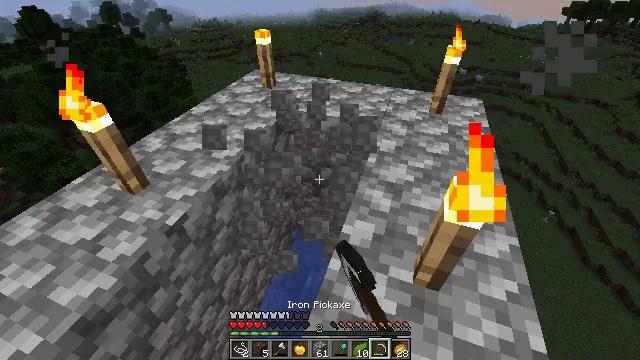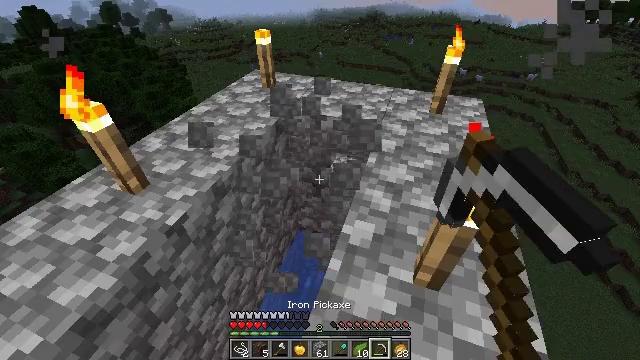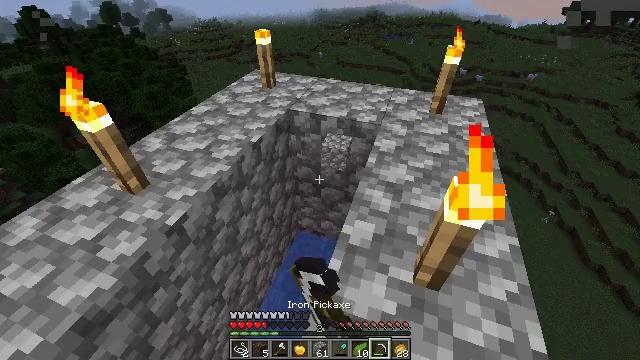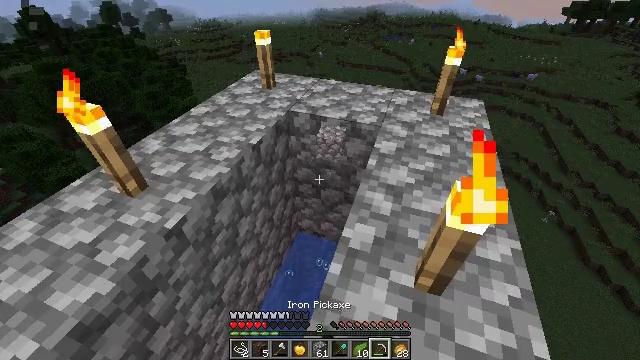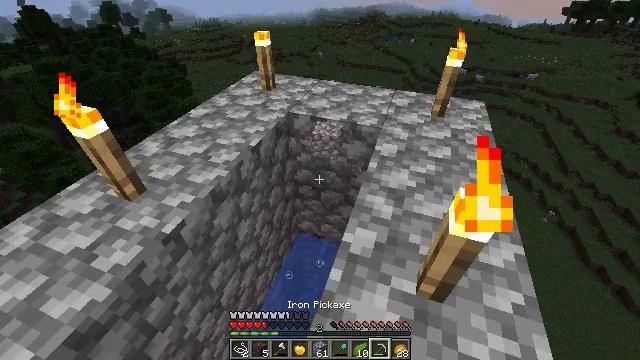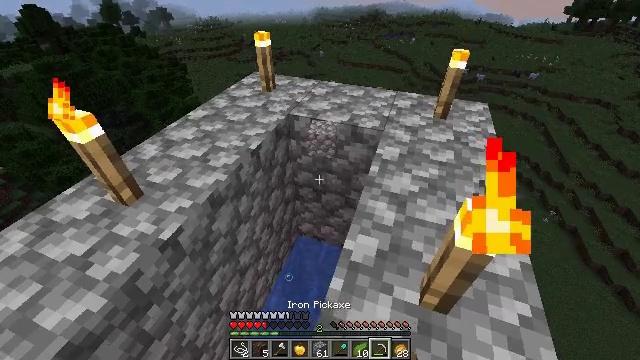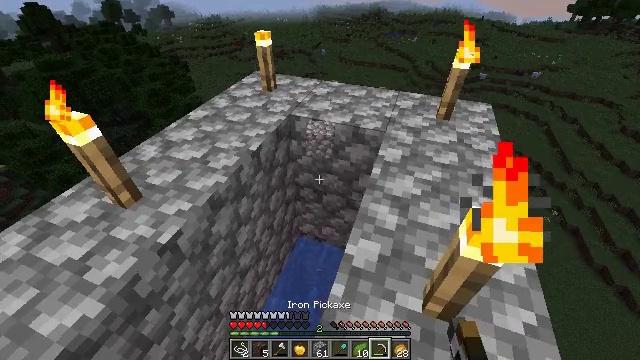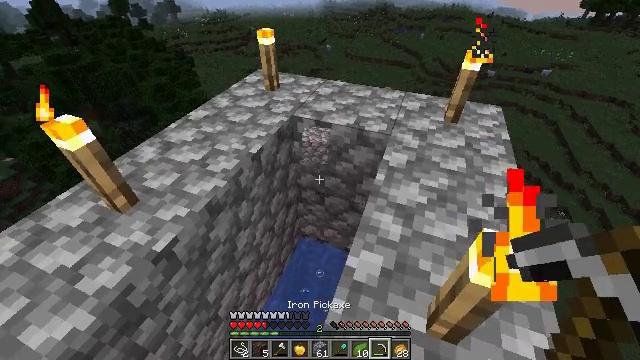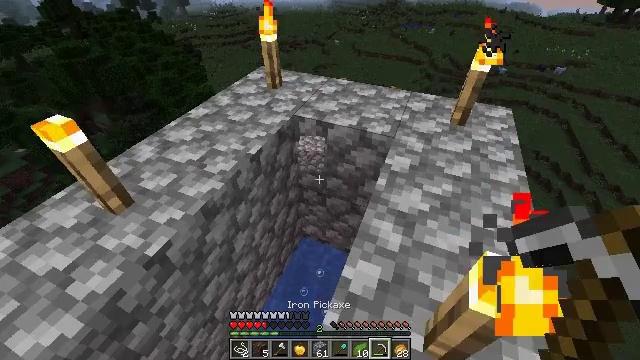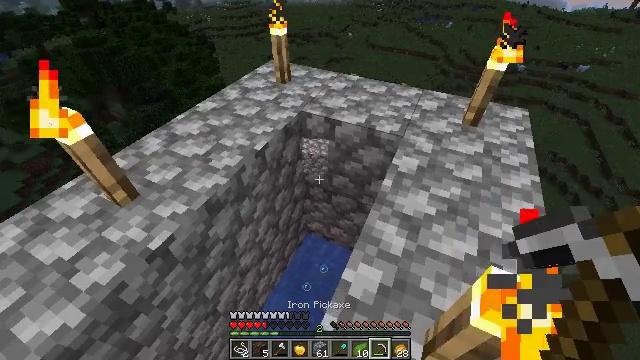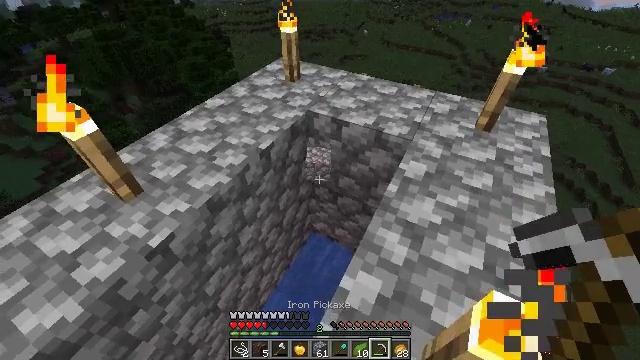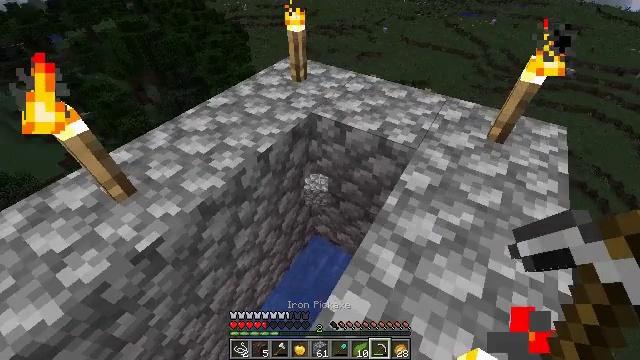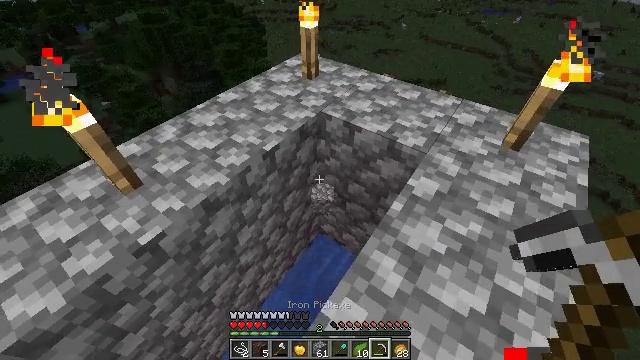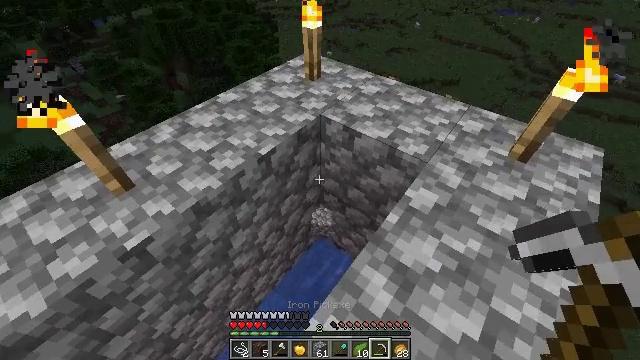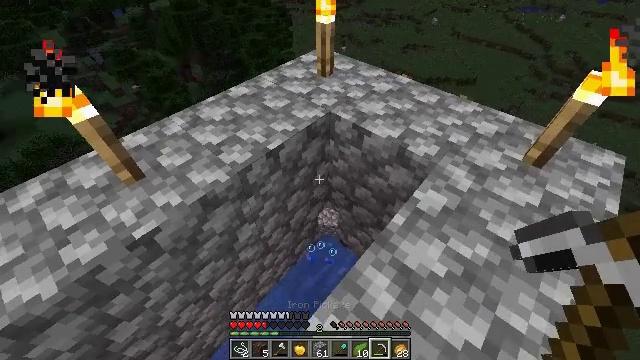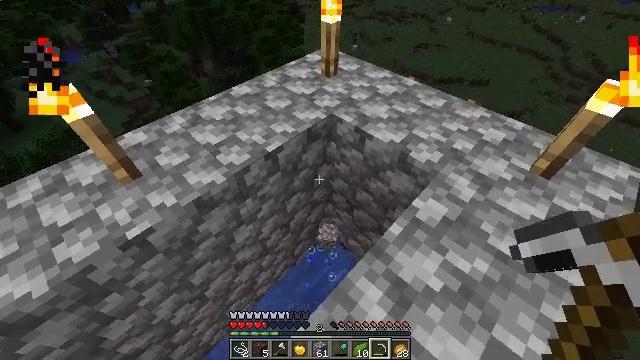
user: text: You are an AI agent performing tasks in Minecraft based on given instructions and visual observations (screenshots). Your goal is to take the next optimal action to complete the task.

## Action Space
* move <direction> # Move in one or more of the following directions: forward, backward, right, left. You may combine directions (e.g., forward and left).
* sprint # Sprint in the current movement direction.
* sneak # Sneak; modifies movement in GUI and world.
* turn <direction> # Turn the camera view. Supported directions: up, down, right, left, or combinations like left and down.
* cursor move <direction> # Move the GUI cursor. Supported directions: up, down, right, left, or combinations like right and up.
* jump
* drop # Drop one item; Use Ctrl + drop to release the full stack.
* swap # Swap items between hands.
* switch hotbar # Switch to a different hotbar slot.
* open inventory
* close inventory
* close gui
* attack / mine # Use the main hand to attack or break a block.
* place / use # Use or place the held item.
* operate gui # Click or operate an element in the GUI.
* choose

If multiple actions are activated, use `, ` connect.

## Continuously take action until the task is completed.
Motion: motion action
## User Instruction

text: Craft a heavy weighted pressure plate.
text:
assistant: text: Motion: sneak, attack / mine
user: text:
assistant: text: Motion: sneak
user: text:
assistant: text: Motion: move forward, sneak
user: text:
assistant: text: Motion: move forward, sneak
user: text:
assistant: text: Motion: move forward, sneak
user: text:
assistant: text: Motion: move forward, sneak
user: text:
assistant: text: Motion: move forward and move right, sneak, turn left
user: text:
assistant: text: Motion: move forward and move right, sneak, turn left
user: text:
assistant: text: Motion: move forward and move right, sneak, turn left and down
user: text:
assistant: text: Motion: move forward and move right, sneak, turn left
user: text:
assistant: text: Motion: move forward and move right, sneak, turn left
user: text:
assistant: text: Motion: move forward and move right, sneak, turn left
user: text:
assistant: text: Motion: move forward and move right, sneak, turn left
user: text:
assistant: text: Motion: move forward and move right, sneak, turn left
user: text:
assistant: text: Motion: move forward and move right, sneak, turn left
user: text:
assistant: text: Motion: move right, sneak, turn left
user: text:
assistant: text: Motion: move right, sneak, turn left
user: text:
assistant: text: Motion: move right, sneak, turn left
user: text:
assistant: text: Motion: sneak, turn left
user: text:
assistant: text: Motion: sneak, turn left
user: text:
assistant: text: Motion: sneak
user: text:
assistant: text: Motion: sneak
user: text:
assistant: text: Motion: sneak
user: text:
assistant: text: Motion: sneak, turn left
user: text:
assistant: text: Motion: sneak, turn left
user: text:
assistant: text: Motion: sneak
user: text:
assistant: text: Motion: sneak
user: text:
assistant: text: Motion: sneak
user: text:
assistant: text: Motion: sneak
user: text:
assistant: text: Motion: sneak, turn left